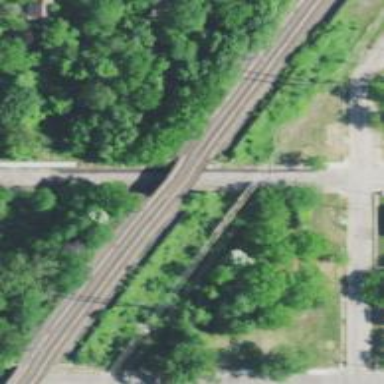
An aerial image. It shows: Railway line running on embankment.